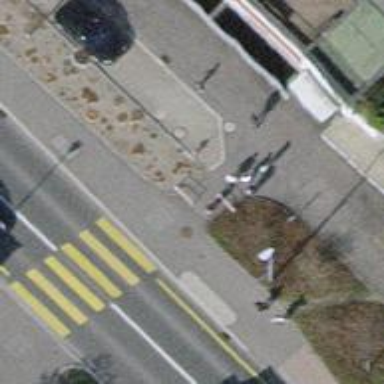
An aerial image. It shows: Cycle barrier.